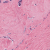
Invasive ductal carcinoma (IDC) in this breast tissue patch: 1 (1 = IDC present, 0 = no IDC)